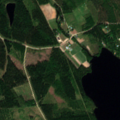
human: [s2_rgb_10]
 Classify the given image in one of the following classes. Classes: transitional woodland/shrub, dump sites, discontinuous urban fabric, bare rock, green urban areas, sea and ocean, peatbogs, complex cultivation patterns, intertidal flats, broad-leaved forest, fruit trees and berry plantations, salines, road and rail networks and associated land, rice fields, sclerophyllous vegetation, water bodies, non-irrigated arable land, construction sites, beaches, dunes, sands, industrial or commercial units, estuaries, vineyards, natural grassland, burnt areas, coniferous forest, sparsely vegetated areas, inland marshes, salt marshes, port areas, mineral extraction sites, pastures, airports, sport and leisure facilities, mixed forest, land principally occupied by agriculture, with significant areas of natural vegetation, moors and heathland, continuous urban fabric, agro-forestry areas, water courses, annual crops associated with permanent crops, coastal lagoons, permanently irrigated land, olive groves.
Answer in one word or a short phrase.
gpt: broad-leaved forest, coniferous forest, mixed forest, water bodies